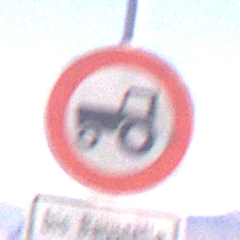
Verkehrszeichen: VerbotKraftfahrzeugeZuegeNichtSchneller25
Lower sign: SonstigeFahrzeugePersonengruppenFrei2
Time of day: Midday
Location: Outdoor (Nature)
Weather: Clear
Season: NotSpecified
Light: Natural